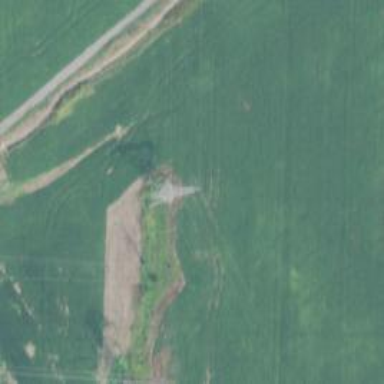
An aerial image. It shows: Lattice structure tower used for power distribution.